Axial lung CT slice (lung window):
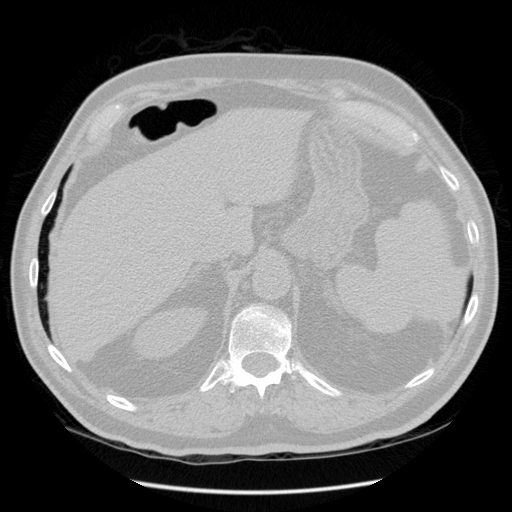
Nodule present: no